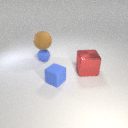
small blue rubber cube in front of large red metal cube